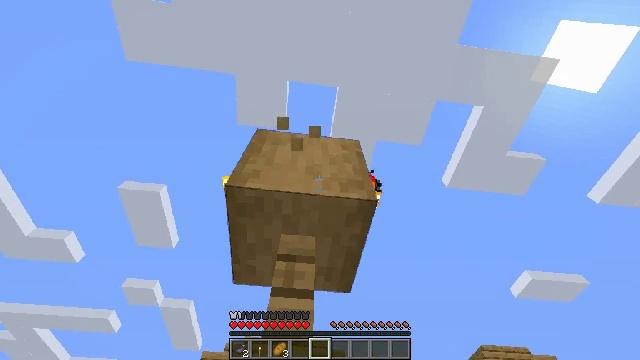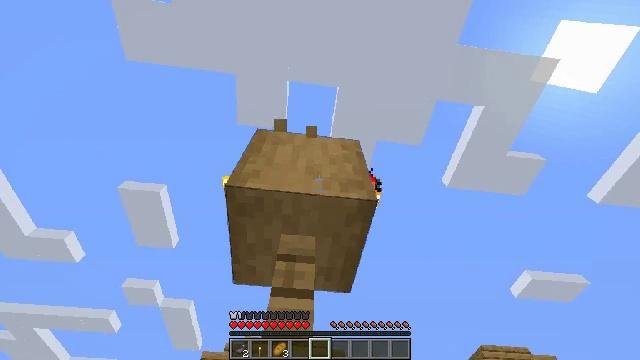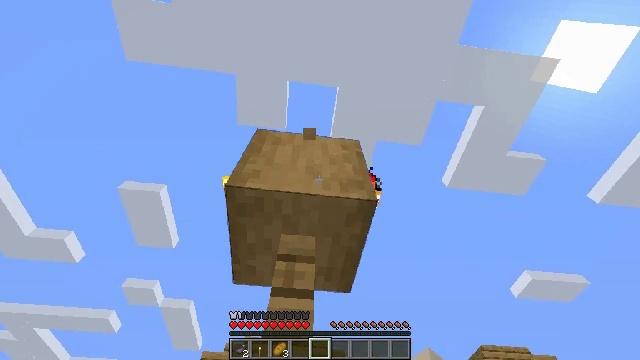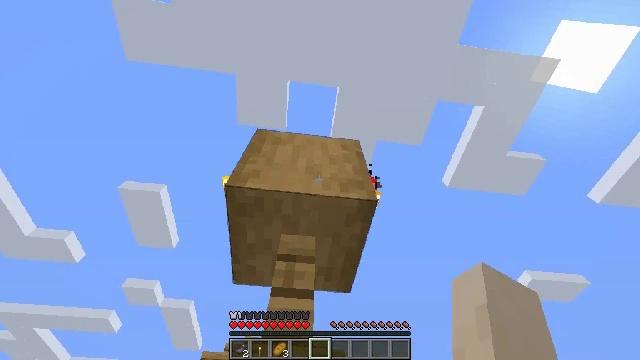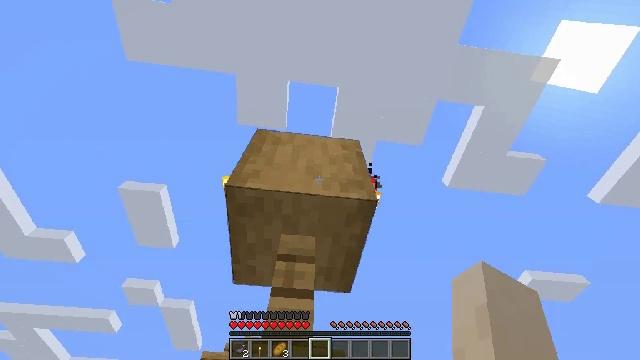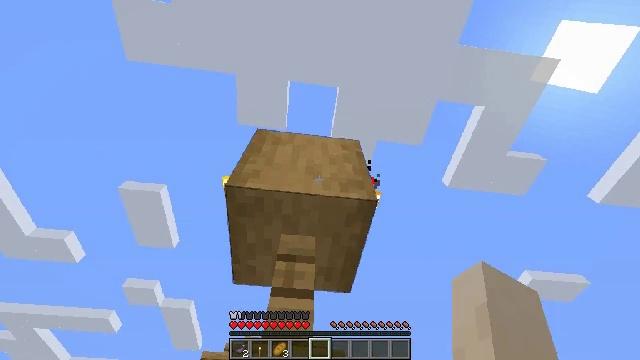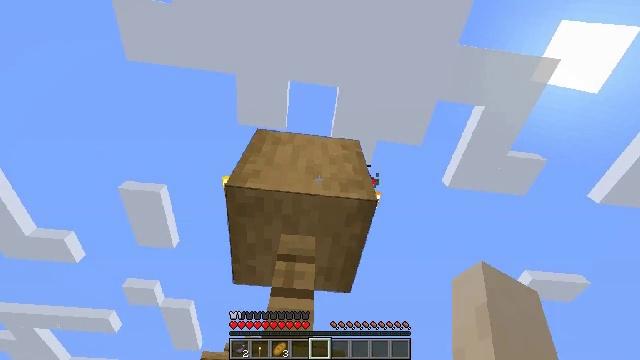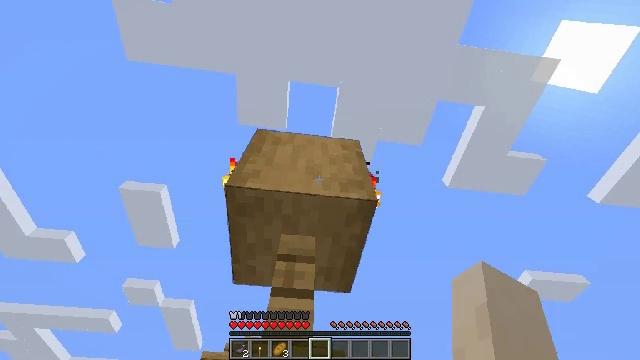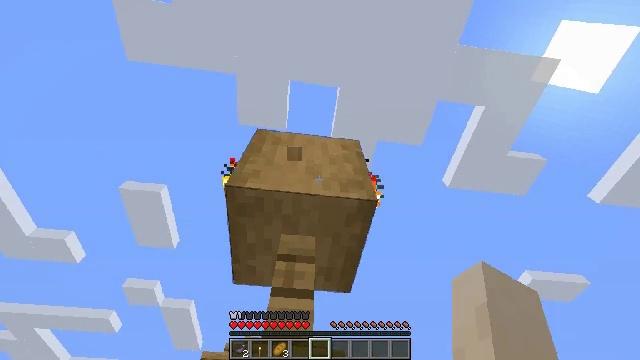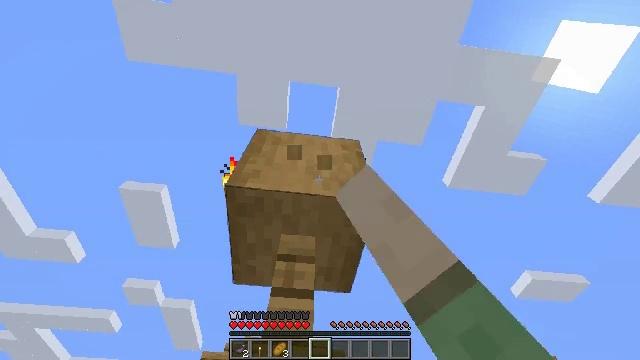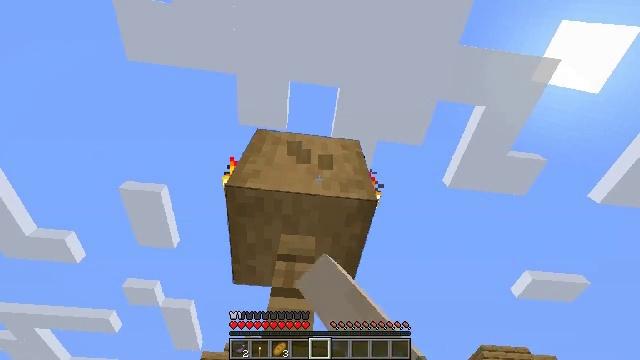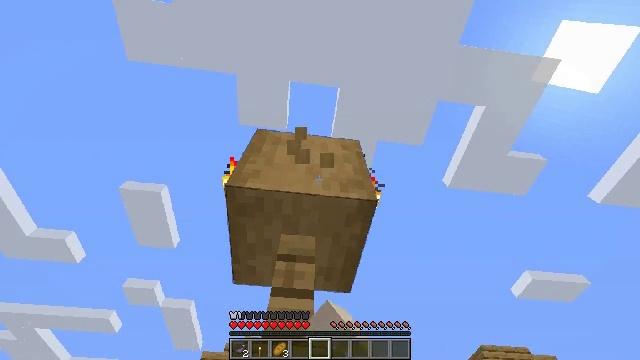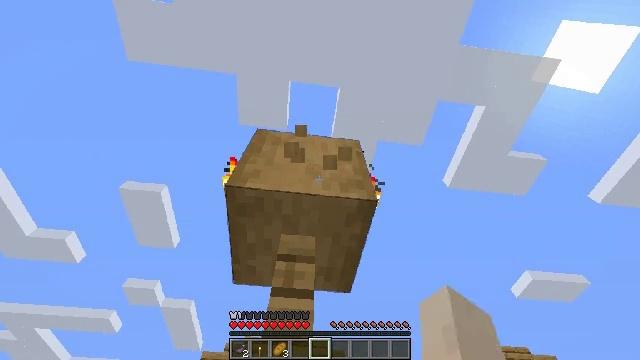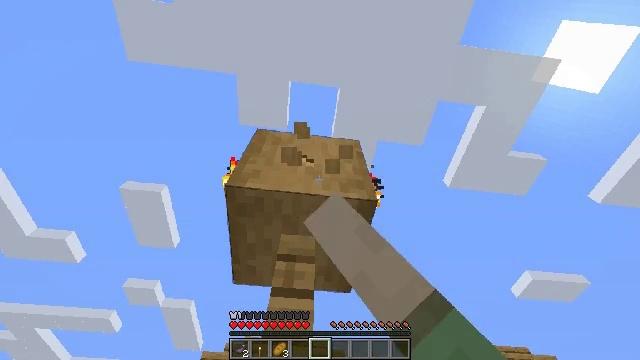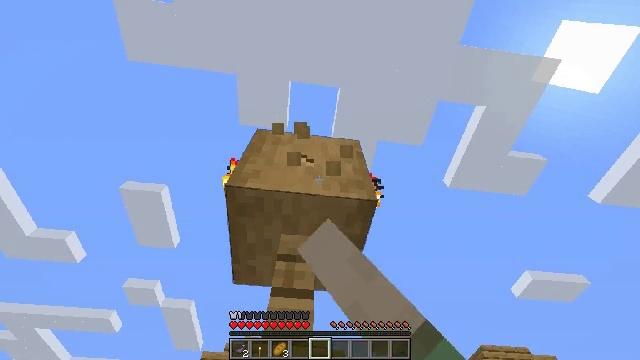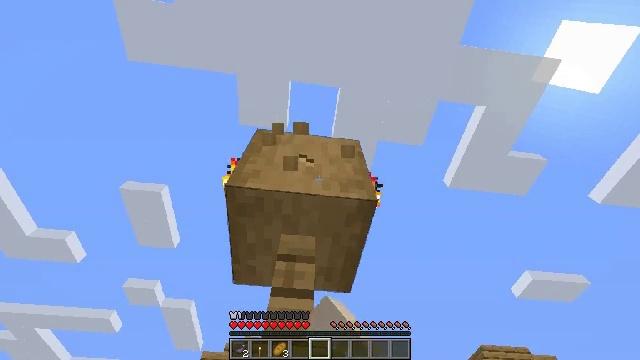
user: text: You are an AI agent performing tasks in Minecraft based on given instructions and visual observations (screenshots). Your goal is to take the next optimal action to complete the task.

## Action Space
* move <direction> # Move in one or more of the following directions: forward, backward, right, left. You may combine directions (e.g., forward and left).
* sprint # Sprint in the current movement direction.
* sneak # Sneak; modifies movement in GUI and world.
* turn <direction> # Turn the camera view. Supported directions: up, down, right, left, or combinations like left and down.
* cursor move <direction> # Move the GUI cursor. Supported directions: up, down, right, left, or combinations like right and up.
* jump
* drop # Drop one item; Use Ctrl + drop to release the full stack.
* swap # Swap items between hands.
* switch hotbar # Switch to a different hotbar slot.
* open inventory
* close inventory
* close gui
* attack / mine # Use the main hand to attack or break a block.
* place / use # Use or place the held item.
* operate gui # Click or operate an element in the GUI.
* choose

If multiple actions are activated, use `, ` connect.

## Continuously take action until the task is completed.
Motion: motion action
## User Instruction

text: Harvest stripped oak wood to use in construction.
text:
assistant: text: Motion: no_op
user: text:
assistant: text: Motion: no_op
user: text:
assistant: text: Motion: no_op
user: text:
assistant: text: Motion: no_op
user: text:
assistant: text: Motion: no_op
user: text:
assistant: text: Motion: no_op
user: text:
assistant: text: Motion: no_op
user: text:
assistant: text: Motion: attack / mine
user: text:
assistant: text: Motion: attack / mine
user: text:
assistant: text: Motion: attack / mine
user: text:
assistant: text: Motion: attack / mine
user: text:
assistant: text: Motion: attack / mine
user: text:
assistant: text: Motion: attack / mine
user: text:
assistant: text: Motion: attack / mine
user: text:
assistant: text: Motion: attack / mine
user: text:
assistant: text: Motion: attack / mine
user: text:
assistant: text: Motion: attack / mine
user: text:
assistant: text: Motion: attack / mine
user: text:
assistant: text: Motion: attack / mine
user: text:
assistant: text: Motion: attack / mine
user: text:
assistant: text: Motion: attack / mine
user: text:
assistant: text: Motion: attack / mine
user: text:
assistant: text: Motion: attack / mine
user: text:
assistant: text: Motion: attack / mine
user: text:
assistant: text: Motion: attack / mine
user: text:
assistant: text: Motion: attack / mine
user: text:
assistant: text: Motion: attack / mine
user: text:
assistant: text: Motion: attack / mine
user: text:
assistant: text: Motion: attack / mine
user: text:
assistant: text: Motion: attack / mine